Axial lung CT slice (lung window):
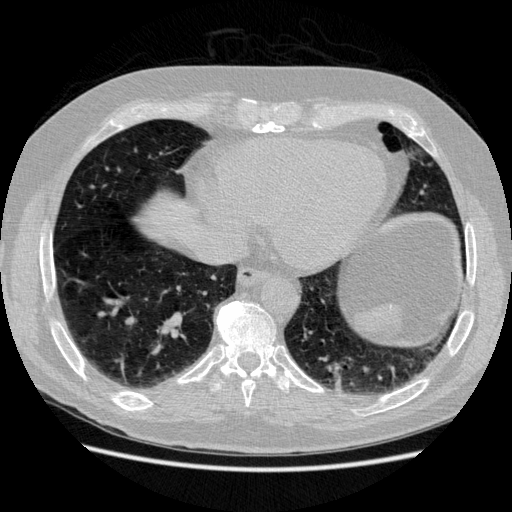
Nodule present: no